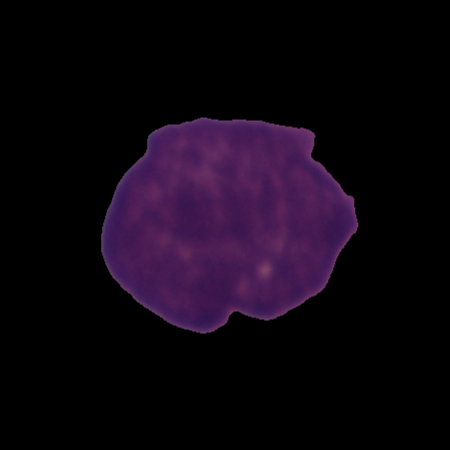
Label: cancer